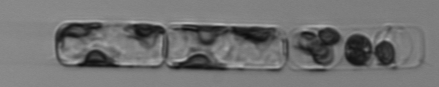
Label: Guinardia_delicatula_TAG_internal_parasite